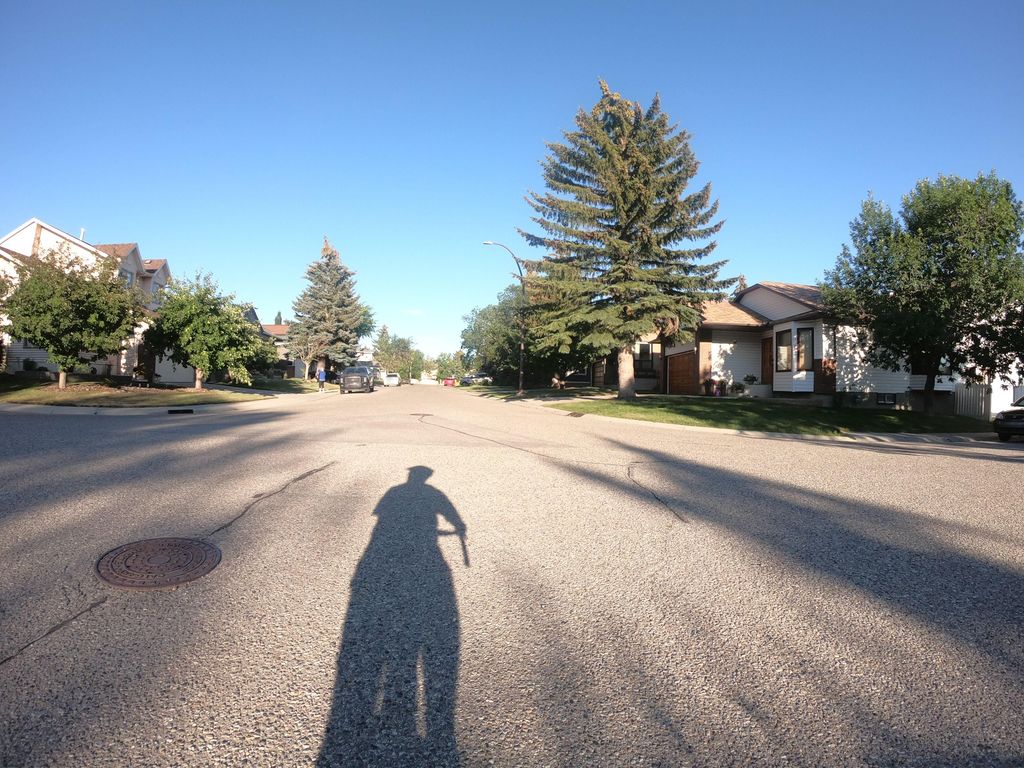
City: calgary